Question: I want to achieve something like this by CSS:

I'm a novice with CSS.
My questions:
- 'div''div'-
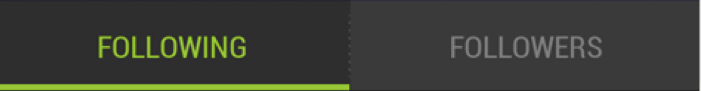
Answer: You can either add the div at the bottom as you described, or you can use a border. In either case you'll have some adjustment of heights to do. No big deal.
<URL>
'''
div {
width: 50%;
padding-top: 10px;
font-size: 24px;
text-align: center;
font-family: arial, sans-serif;
}
.followers {
background-color: #777;
float: right;
height: 75px;
color: #ccc;
}
.following {
background-color: #555;
float:left;
height: 70px;
color: #ccc;
border-bottom: 5px solid lime;
}
<div class="followers">Followers</div>
<div class="following">Following</div>
'''
I don't have the eye to say whether that font is Arial. I can say that it's a similar sans-serif font if it isn't.